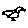
Label: bird